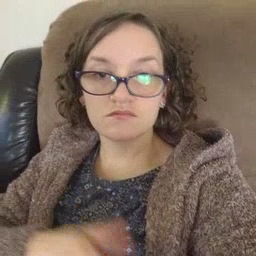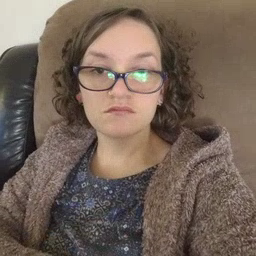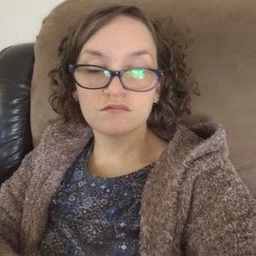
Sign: every